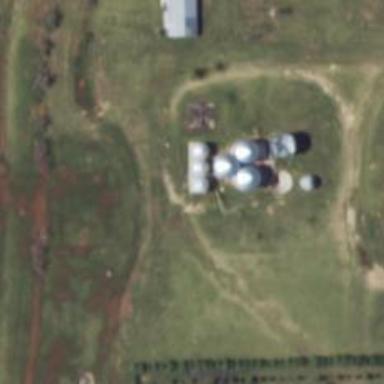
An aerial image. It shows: Silo.